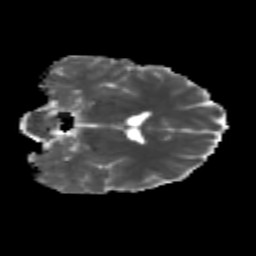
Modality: MD
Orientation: coronal
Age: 20
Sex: female
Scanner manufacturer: siemens
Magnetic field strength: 3 T
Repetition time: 3.5 s
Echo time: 0.113 s